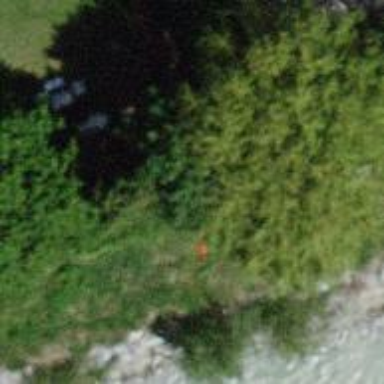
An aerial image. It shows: Pole supporting pipeline marker with roof cover.